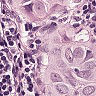
Metastatic tissue present: yes